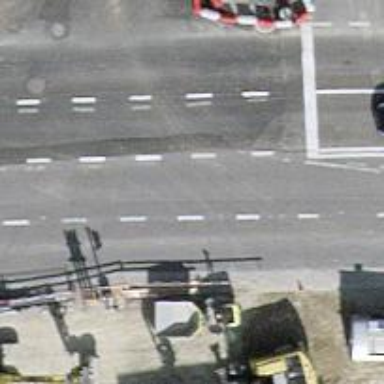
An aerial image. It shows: Tram crossing on the railway.